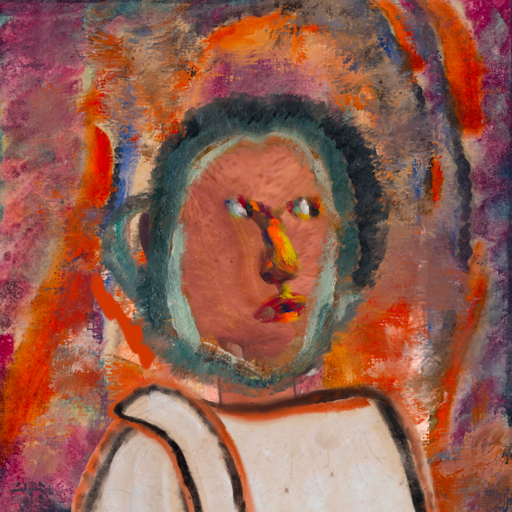
Background: Experience, Head And Neck Side: Mother_And_Son_Mother, Face Side: An_Impression, Bust: Roy_Bahadur, Hair Side: Boggyland, Head Accessory: Blank, Second Necklace: Blank, Necklace: Blank, Baby: Blank